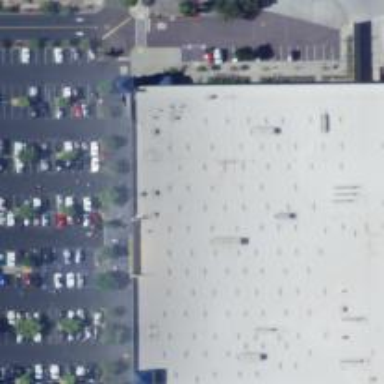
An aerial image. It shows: Supermarket building.